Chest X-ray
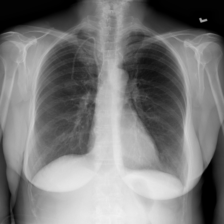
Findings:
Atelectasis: negative
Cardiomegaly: negative
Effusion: negative
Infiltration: negative
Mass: negative
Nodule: negative
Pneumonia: negative
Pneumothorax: negative
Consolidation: negative
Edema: negative
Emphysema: negative
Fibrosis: negative
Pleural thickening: negative
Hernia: negative